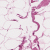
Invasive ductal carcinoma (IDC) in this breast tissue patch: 0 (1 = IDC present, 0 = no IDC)